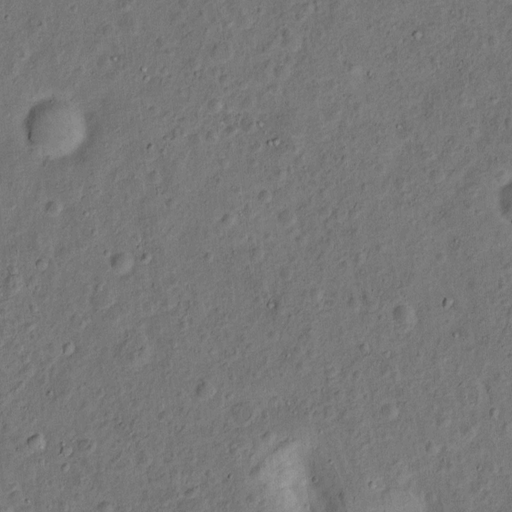
Classes present: Background, Cone